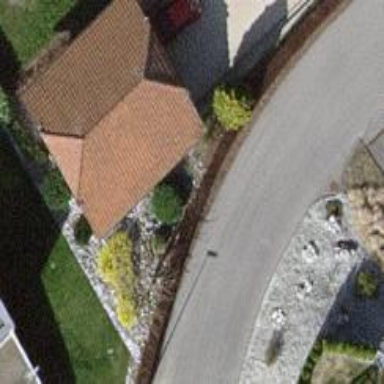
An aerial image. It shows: Garage.